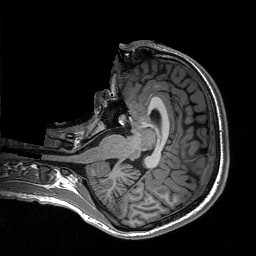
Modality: T1w
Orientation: axial
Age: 20
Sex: male
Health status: healthy
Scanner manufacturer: siemens
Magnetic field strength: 3 T
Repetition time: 3.2 s